Interaction volume radius: 10 \u00c5
Interaction volume height: 15 \u00c5
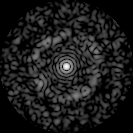
Disorder parameter: 0.8236